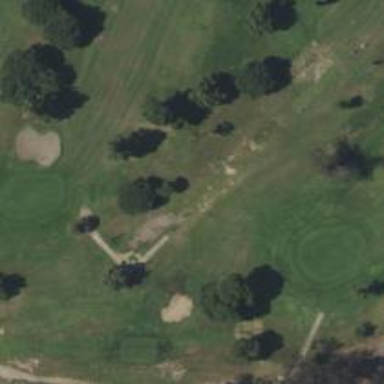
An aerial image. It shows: Path for golf carts.